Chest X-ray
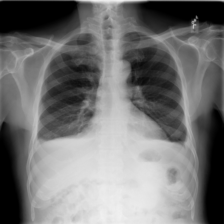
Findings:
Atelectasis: positive
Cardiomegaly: negative
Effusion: positive
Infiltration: negative
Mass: negative
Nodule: negative
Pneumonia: negative
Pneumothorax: negative
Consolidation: negative
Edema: negative
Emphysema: negative
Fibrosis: negative
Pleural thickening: negative
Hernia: negative